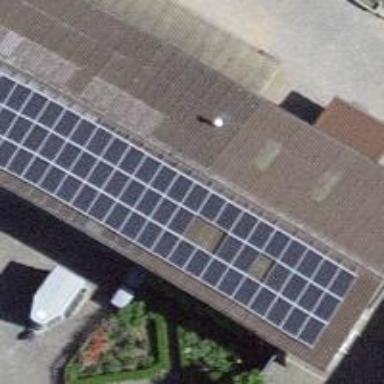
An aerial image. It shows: Solar power generator.